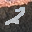
Label: 2